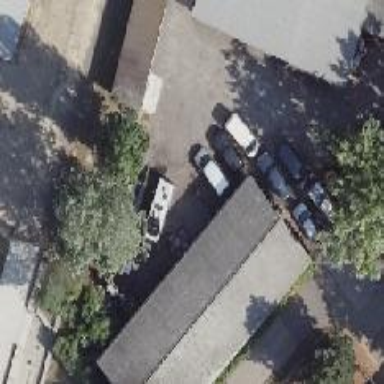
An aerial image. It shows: Shed building.